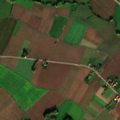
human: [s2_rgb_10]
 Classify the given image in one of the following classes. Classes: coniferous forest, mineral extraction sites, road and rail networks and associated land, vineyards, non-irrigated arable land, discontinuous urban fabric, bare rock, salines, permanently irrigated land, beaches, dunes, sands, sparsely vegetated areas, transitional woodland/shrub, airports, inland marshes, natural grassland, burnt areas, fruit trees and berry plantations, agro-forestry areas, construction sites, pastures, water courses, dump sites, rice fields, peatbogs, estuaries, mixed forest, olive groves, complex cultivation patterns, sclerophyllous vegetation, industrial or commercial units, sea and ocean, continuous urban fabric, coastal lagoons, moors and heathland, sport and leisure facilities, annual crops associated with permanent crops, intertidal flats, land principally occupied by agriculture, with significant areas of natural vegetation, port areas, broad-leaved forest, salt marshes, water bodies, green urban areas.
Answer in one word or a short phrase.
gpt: non-irrigated arable land, pastures, complex cultivation patterns